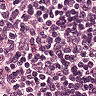
Metastatic tissue present: no